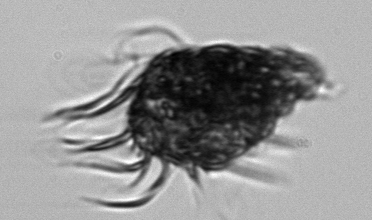
Label: Laboea_strobila